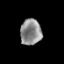
Tissue: prostate
Cell type: T cells
Senescence score: 0.3445
Nuclear area (px): 531
Mean DAPI intensity: 142.218